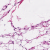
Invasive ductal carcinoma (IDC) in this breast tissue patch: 0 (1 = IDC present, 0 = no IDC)